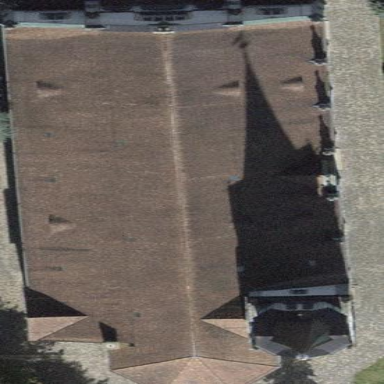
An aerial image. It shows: Church which is place of worship.